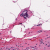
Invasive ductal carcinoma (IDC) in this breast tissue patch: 0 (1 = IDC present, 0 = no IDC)